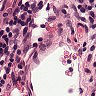
Metastatic tissue present: no